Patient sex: F
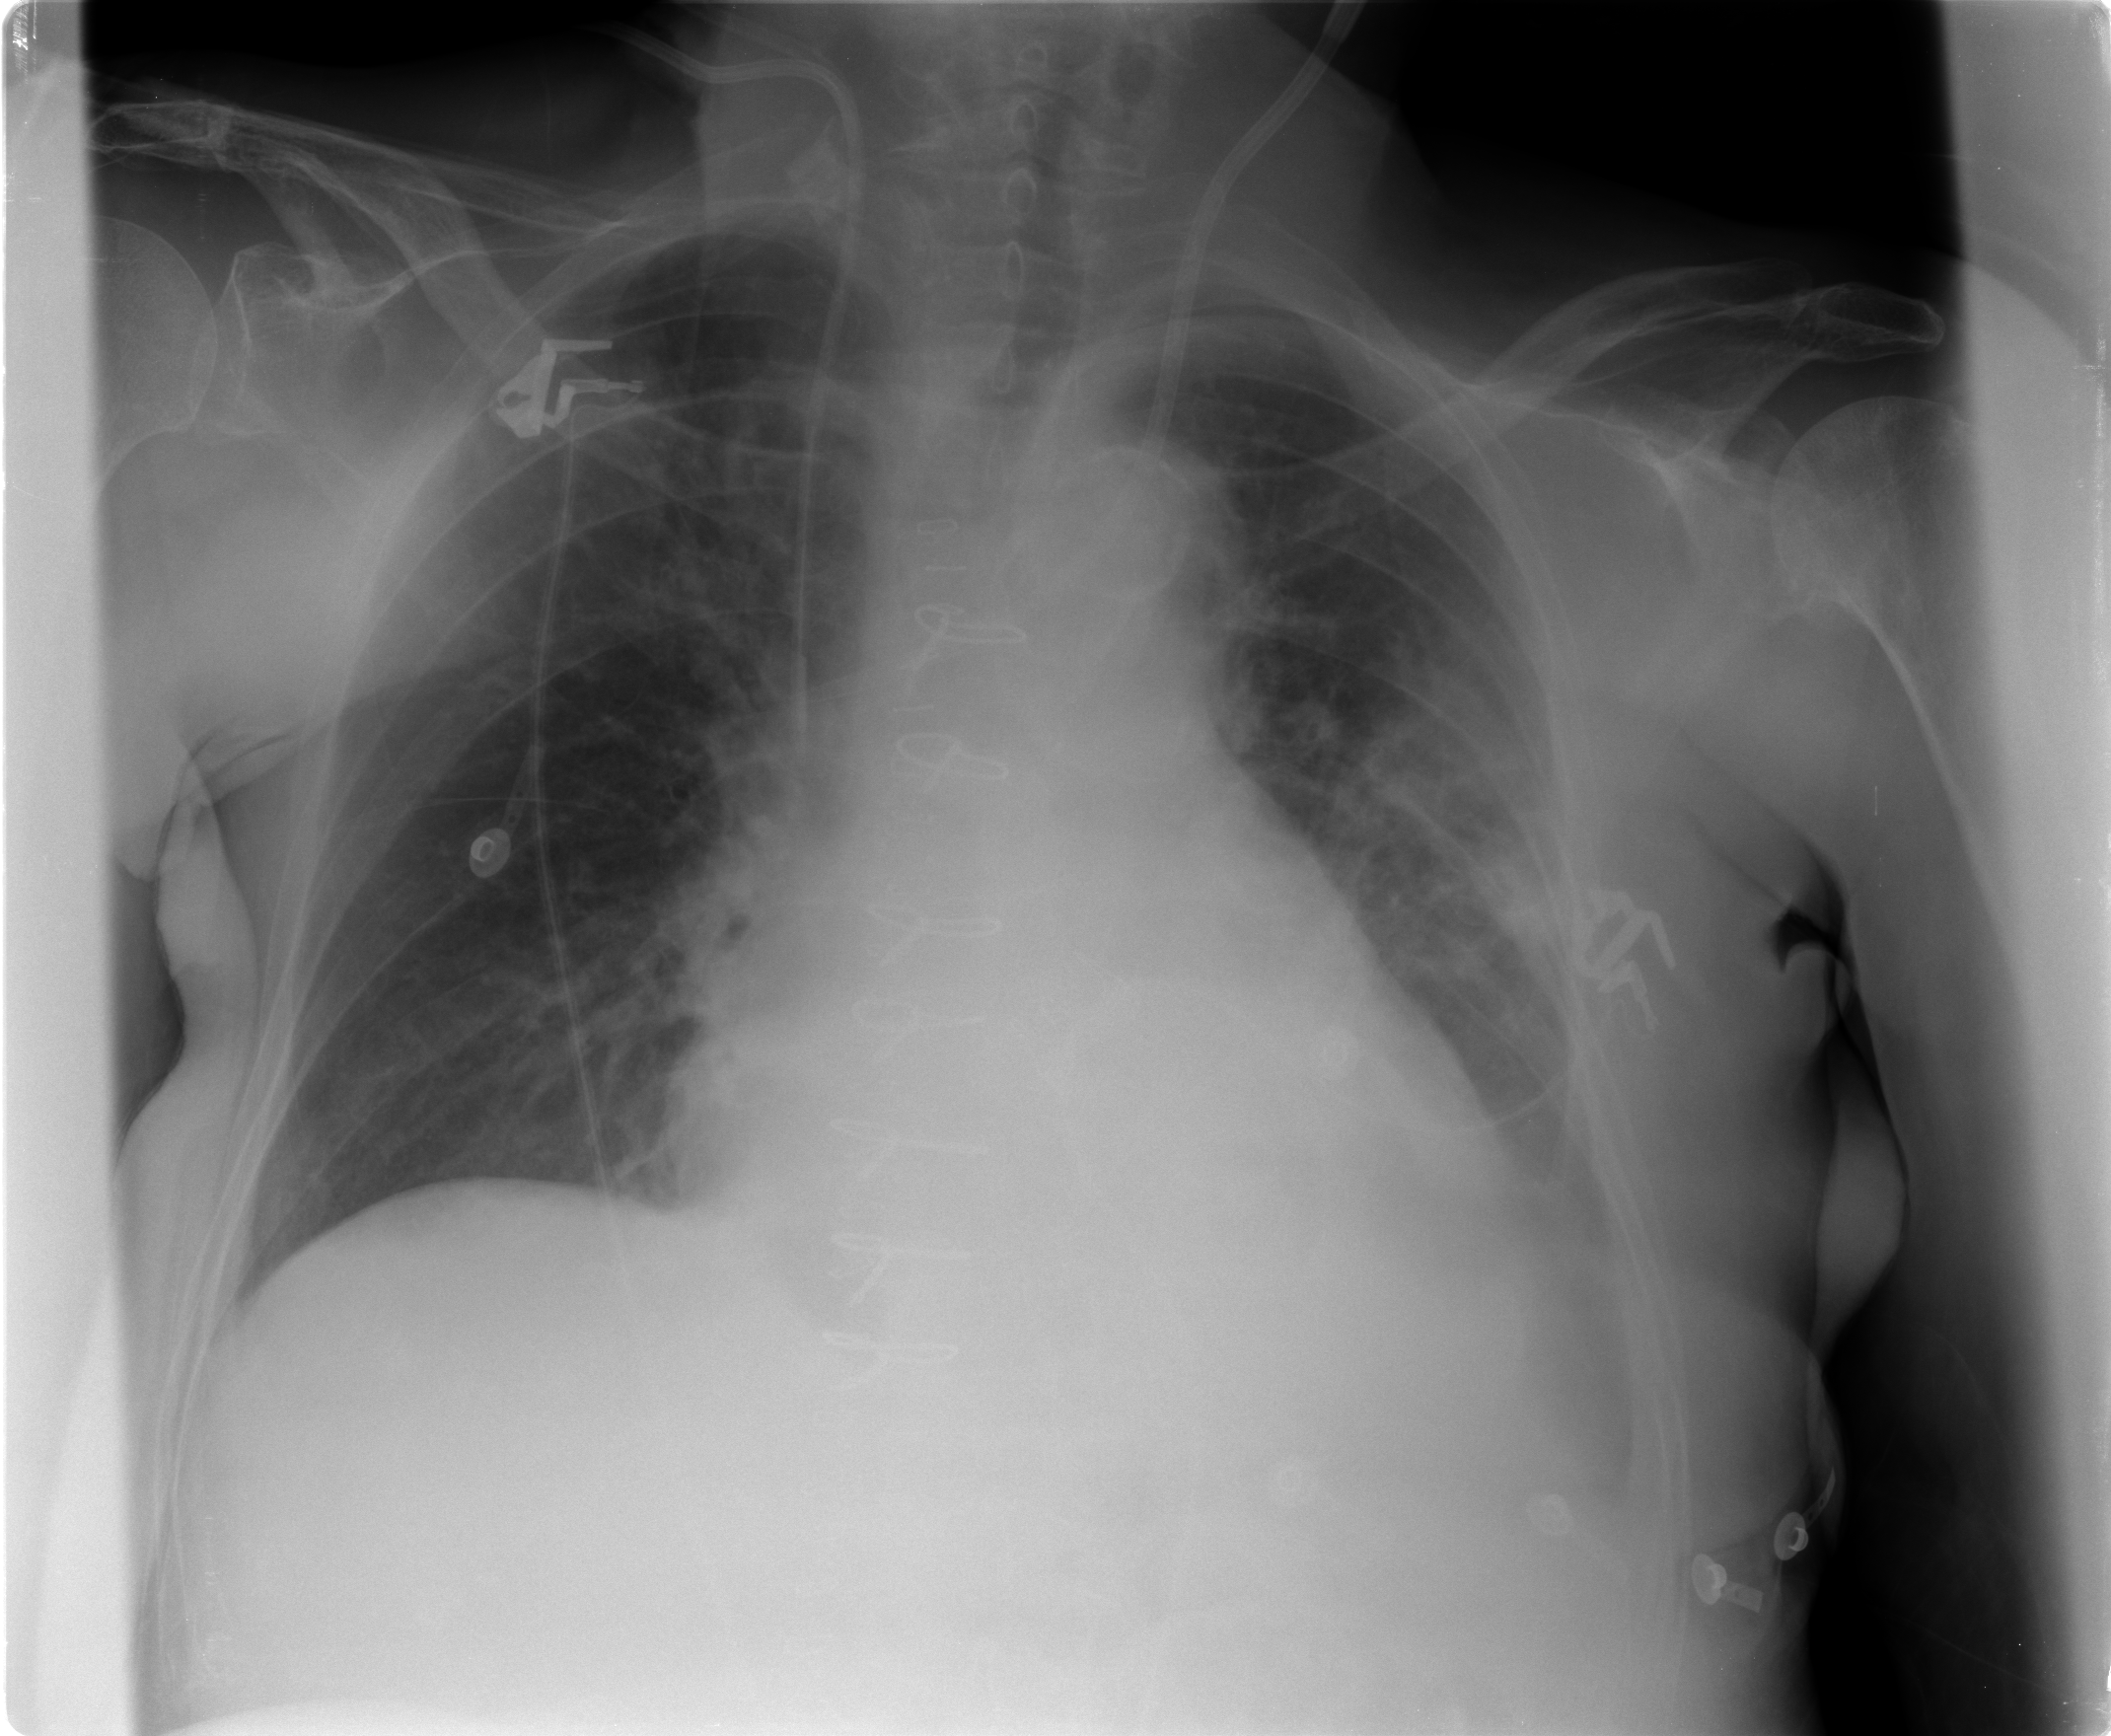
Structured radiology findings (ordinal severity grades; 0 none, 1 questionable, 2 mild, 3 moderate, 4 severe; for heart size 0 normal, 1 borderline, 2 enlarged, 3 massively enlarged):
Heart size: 2
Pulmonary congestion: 1
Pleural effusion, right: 0
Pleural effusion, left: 1
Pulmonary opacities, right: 0
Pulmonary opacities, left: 2
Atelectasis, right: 1
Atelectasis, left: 2